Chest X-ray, PA view. Patient: 48 years old, sex F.
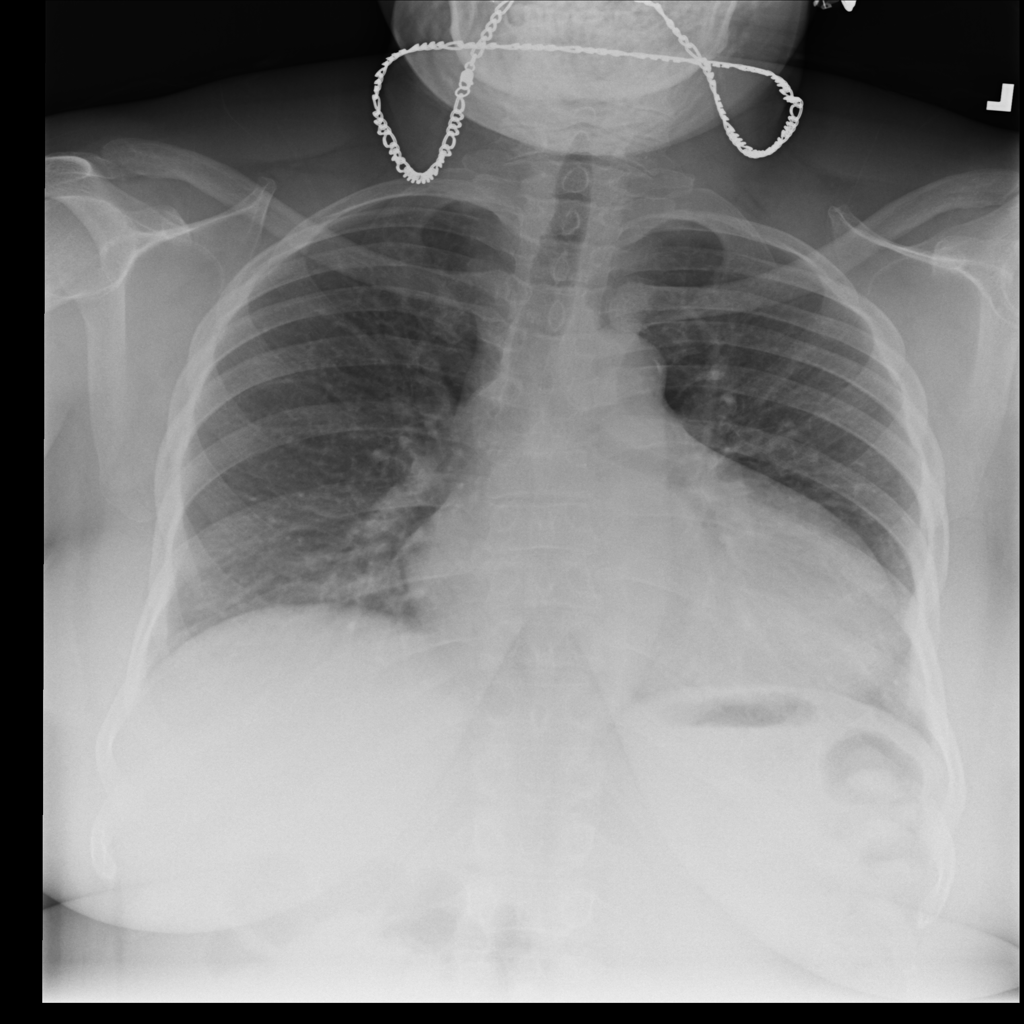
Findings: No Finding